Field crop: maize
Growth stage: 2
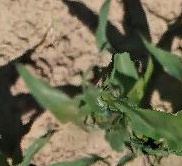
Species: maize